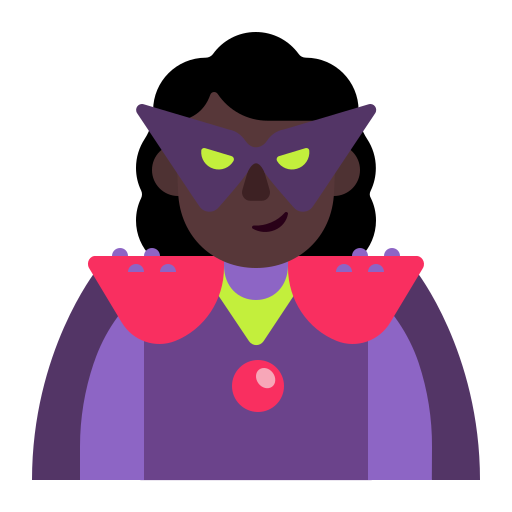
woman supervillain flat dark